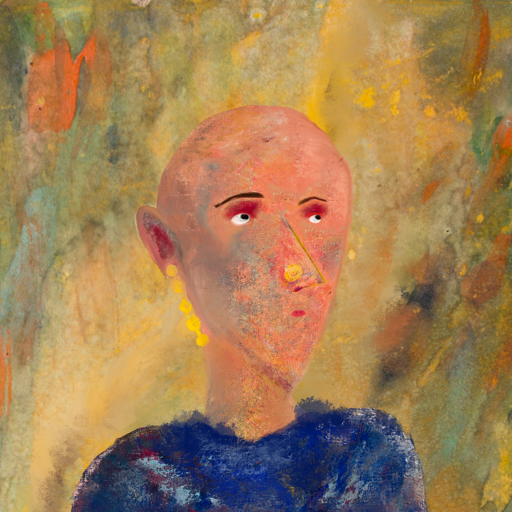
Background: Comrade, Head And Neck Side: Irani, Face Side: Irani, Bust: Irani, Hair Side: Blank, Head Accessory: Blank, Second Necklace: Blank, Necklace: Blank, Baby: Blank